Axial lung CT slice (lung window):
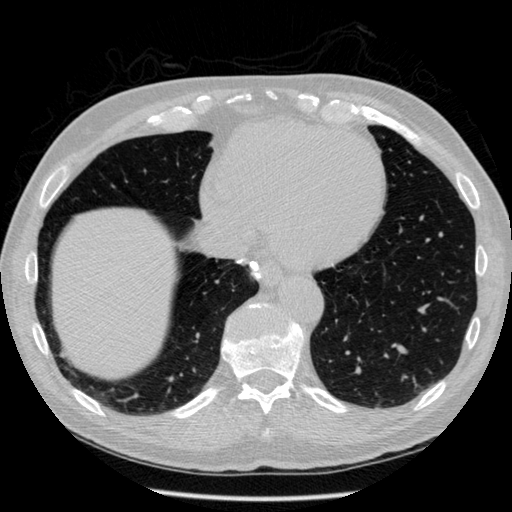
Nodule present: yes
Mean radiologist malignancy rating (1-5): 1